Question: I'm not a UI expert and attempting to achieve the below structure with html. the image is pretty much self explanatory of what i am after.

so far i have tried a few things but was unsuccessful and i have posted my mediocre attempt below. any help would be greatly appreciated.
'''
<style>
.field-wrapper{
}
.input-control-container
{
}
.validation-message-container
{
}
.help-icon-container
{
}
.field-description-container
{
}
</style>
<div class="filed-wrapper">
<div class="field-label-container">
@Html.LabelFor(m => m.Email)
</div>
<div class="input-control-container">
@Html.TextBoxFor(m => m.Email)
<div class="field-description-container">
Here goes the description
</div>
</div>
<div class="validation-message-container">
@Html.ValidationMessageFor(m => m.Email)
</div>
<div class="help-icon-container">
<img src="/help-icon.png" /> <!--help popup handle by JavaScript--->
</div>
'''
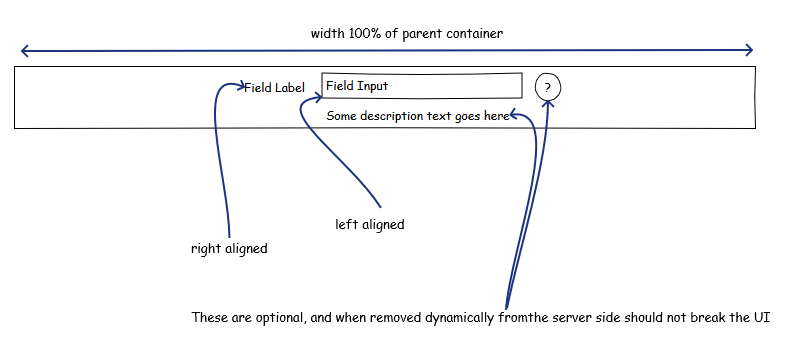
Answer: Alright, I whipped up a quick example of how to do this on <URL>.
'''
<div class="FormElement">
<div>
<label for="test">Feild Label</label>
<input type="text" id="test" name="test" placeholder="Feild Input" />
<i class="fa fa-question">Icon</i>
</div>
<p>
Some description text here
</p>
</div>
'''
All I do is set all the objects in the sub-div of '.FormElement' to 'display: inline-block', and set their width to all be ~33% of the page. Then, I can align the text of the label to be near the center, and have a '<p>' at the bottom span the full width.
'''
.FormElement label,
.FormElement input,
.FormElement i.fa
{
display: inline-block;
width: 32%;
}
.FormElement label
{
text-align: right;
padding: 0 0 10px 0;
}
.FormElement p
{
text-align: center;
}
'''
The 'fa fa-question' in the '<i>' is an example <URL> icon, so don't be thrown off by that.